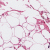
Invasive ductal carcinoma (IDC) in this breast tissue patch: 0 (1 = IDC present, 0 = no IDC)